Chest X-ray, AP view. Patient: 35 years old, sex M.
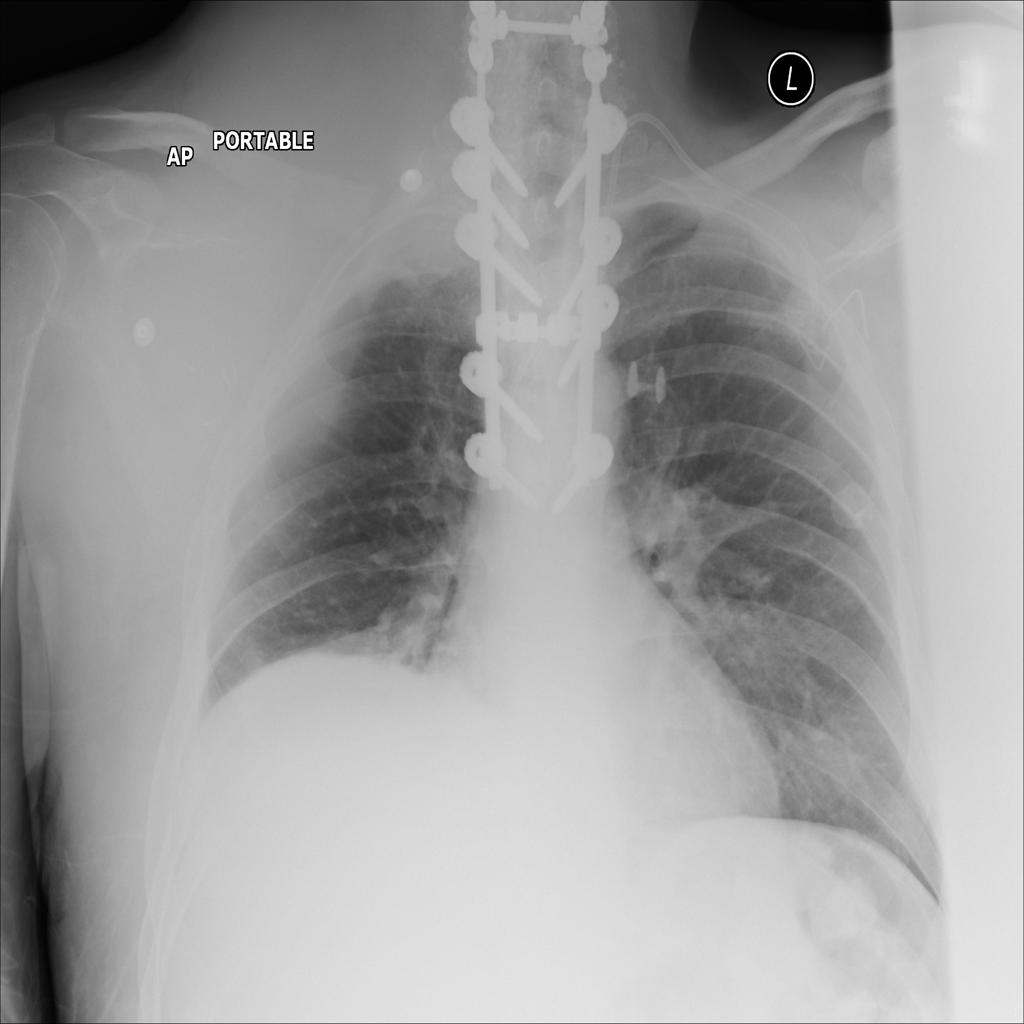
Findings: No Finding